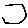
Label: hexagon